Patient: sex F, age 34
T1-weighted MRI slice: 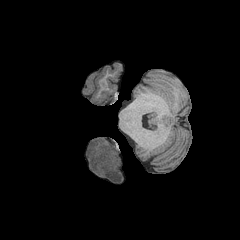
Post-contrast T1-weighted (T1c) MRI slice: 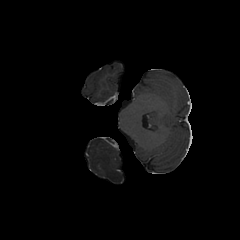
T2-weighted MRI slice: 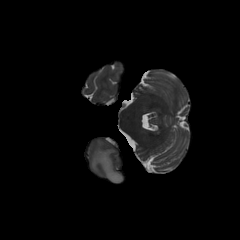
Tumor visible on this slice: yes
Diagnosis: Astrocytoma, IDH-mutant
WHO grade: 3